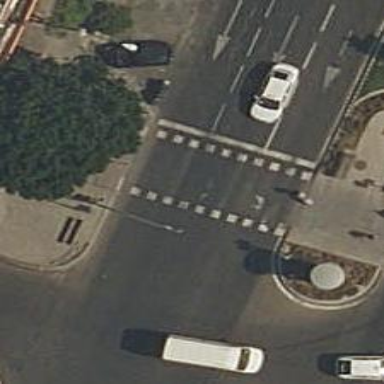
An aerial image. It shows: Crossing with traffic signals.